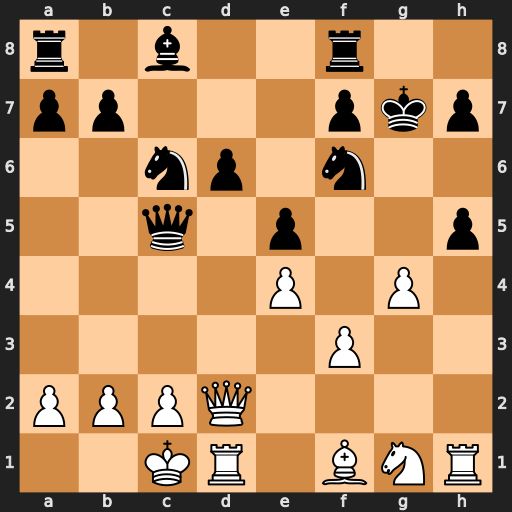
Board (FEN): r1b2r2/pp3pkp/2np1n2/2q1p2p/4P1P1/5P2/PPPQ4/2KR1BNR
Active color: w
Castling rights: -
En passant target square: -
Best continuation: Qg5+ Kh8 Qxf6+